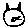
Label: cat